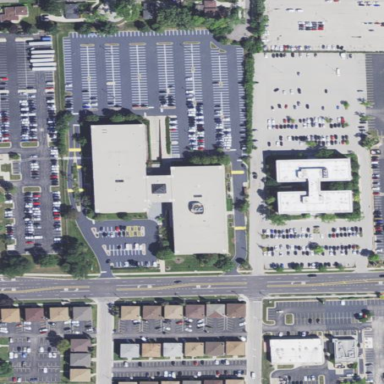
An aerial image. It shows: Office building.